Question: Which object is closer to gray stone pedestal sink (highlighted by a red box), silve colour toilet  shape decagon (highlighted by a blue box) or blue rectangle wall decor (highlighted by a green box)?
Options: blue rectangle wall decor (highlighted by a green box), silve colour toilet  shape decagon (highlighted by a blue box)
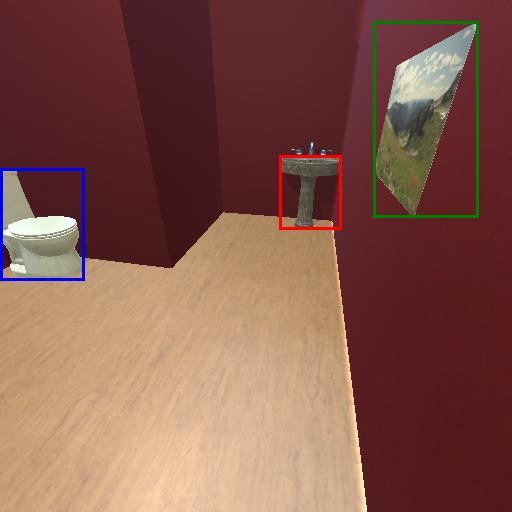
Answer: blue rectangle wall decor (highlighted by a green box)